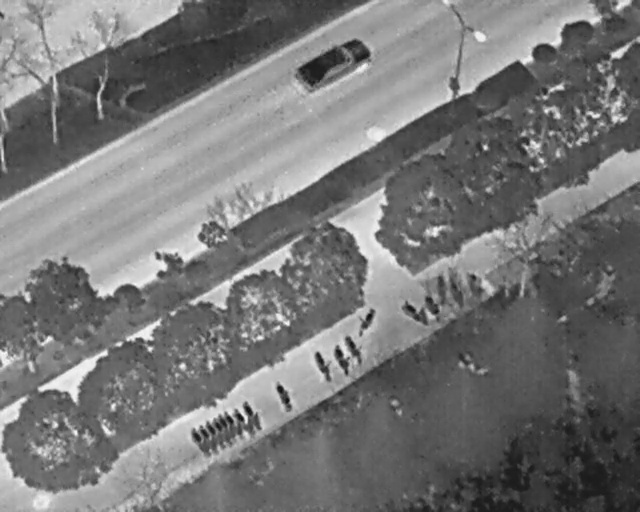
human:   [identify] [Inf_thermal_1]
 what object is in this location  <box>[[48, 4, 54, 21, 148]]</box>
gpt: <ref>1 medium car at the top</ref>